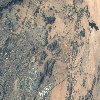
Label: land